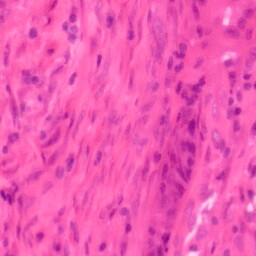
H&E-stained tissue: Colon